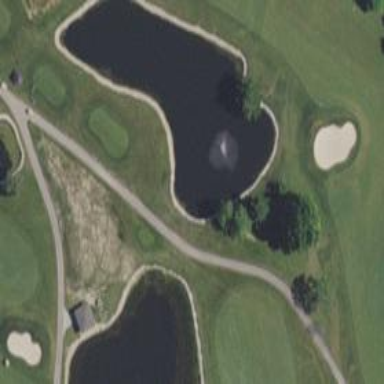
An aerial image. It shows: Scenic view of water hazard on golf course. The natural water feature adds beauty to the landscape.